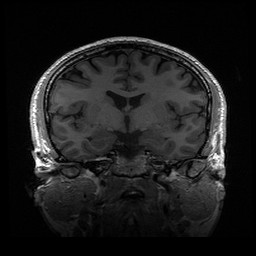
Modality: T1w
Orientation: sagittal